Question: I'm using 'TraceSource' to log information to a 'XmlWriterTraceListener'. The message I'm logging is a XML, however, when I view the message in Service Trace Viewer, it's not displayed as a XML, it's displayed as a string. Is there a way to do this?
Here is my app.config
'''
<?xml version="1.0" encoding="utf-8" ?>
<configuration>
<system.diagnostics>
<trace autoflush="true" />
<sources>
<source name="system.framework.db.utility" switchName="switchInformation">
<listeners>
<remove name="Default" />
<add name="arquivoXml" />
</listeners>
</source>
</sources>
<switches>
<add name="switchErro" value="Error"/>
<add name="switchInformation" value="Information"/>
</switches>
<sharedListeners>
<add name="arquivoXml"
type="System.Diagnostics.XmlWriterTraceListener"
initializeData="C:\Temp race.svclog">
</add>
</sharedListeners>
</system.diagnostics>
</configuration>
'''
Below is my code:
'''
namespace system.framework.db.utility.sqlserver
{
internal class SqlDBTransManager : IDBManagerConnection
{
private static readonly TraceSource ts = new TraceSource("system.framework.db.utility");
private void RunSqlInternal(String pSql, DBManagerParams pDBManagerParams, DBManagerConnection pTransac)
{
//Lots of code, and below is the log
StringBuilder sb = new StringBuilder(1000);
XmlWriterSettings settings = new XmlWriterSettings();
settings.ConformanceLevel = ConformanceLevel.Document;
using (XmlWriter xml = XmlWriter.Create(sb, settings))
{
xml.WriteStartDocument(true);
xml.WriteStartElement("log");
xml.WriteAttributeString("Metodo", "RunSql");
xml.WriteString(pSql);
xml.WriteEndElement();
xml.WriteEndDocument();
xml.Flush();
}
ts.TraceEvent(TraceEventType.Information, 1, sb.ToString());
oCommand.ExecuteNonQuery();
}
}
}
'''
And below is how it's showing in Service Trace Viewer

Is there anyway so that what's under the '<ApplicationData>' tag is formatted as a XML?
I opened the svcfile, and I saw that the string is not encoded properly. Why isn't it?
'''
<ApplicationData>&lt;log Metodo=&quot;RunSql&quot;&gt;drop procedure dbo.spfwug_in_controle_versao&lt;/log&gt;</ApplicationData>
'''
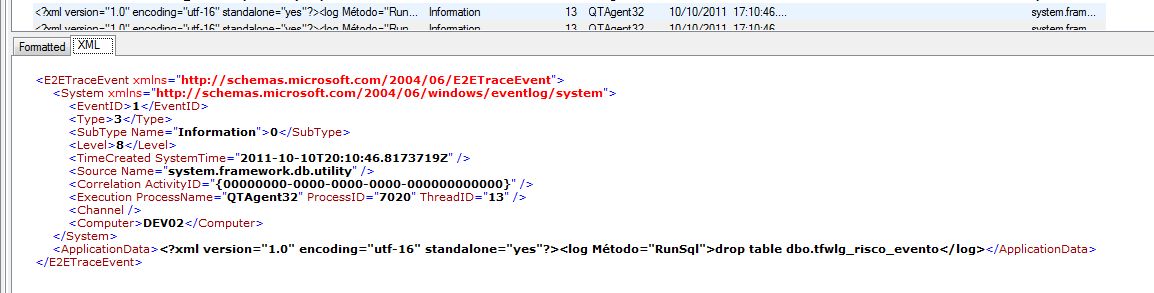
Answer: I was able to do this dumping the 'TraceSource', and using the Enterprise Library 5.0. It was a 'XmlLogEntry' that solved my problem. Below is the code:
'''
internal class SqlDBTransManager : IDBManagerConnection
{
private void RunSqlInternal(String pSql, DBManagerParams pDBManagerParams, DBManagerConnection pTransac)
{
////Lots of code, and below is the log
XmlDocument doc = new XmlDocument();
XPathNavigator nav = doc.CreateNavigator();
using (XmlWriter xml = nav.AppendChild())
{
xml.WriteStartElement("log");
xml.WriteAttributeString("Metodo", "RunSql");
xml.WriteString(pSql);
xml.WriteEndElement();
xml.Flush();
}
XmlLogEntry entry = new XmlLogEntry();
entry.Xml = nav;
entry.Priority = 1;
entry.Categories = new String[] { "DB" };
entry.Severity = TraceEventType.Information;
Logger.Write(entry);
oCommand.ExecuteNonQuery();
}
}
'''
After that, I configure a XML Trace Listener in the web.config:
'''
<configuration>
<configSections>
<section name="loggingConfiguration" type="Microsoft.Practices.EnterpriseLibrary.Logging.Configuration.LoggingSettings, Microsoft.Practices.EnterpriseLibrary.Logging, Version=5.0.414.0, Culture=neutral, PublicKeyToken=31bf3856ad364e35" requirePermission="true" />
</configSections>
<loggingConfiguration name="Logging Application Block" tracingEnabled="true"
defaultCategory="System.ServiceModel" logWarningsWhenNoCategoriesMatch="true">
<listeners>
<add name="XML Trace Listener" type="Microsoft.Practices.EnterpriseLibrary.Logging.TraceListeners.XmlTraceListener, Microsoft.Practices.EnterpriseLibrary.Logging"
listenerDataType="Microsoft.Practices.EnterpriseLibrary.Logging.Configuration.XmlTraceListenerData, Microsoft.Practices.EnterpriseLibrary.Logging"
fileName="c:\temp\trace_framework.svclog" traceOutputOptions="DateTime, Timestamp, ProcessId, ThreadId" />
</listeners>
<categorySources>
<add switchValue="All" name="System.ServiceModel">
<listeners>
<add name="XML Trace Listener" />
</listeners>
</add>
</categorySources>
<specialSources>
<allEvents switchValue="All" name="All Events">
<listeners>
<add name="XML Trace Listener" />
</listeners>
</allEvents>
<notProcessed switchValue="All" name="Unprocessed Category">
<listeners>
<add name="XML Trace Listener" />
</listeners>
</notProcessed>
<errors switchValue="All" name="Logging Errors &amp; Warnings">
<listeners>
<add name="XML Trace Listener" />
</listeners>
</errors>
</specialSources>
</loggingConfiguration>
'''
After this, the XML that I send is correctly formatted as a XML in the svclog format.